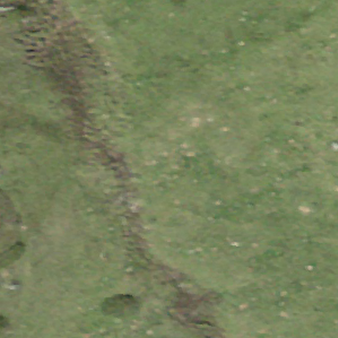
Label: other